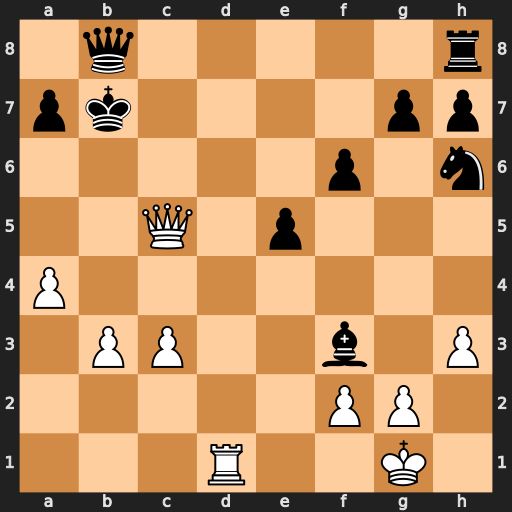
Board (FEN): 1q5r/pk4pp/5p1n/2Q1p3/P7/1PP2b1P/5PP1/3R2K1
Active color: w
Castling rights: -
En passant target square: -
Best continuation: Rd7+ Ka8 gxf3